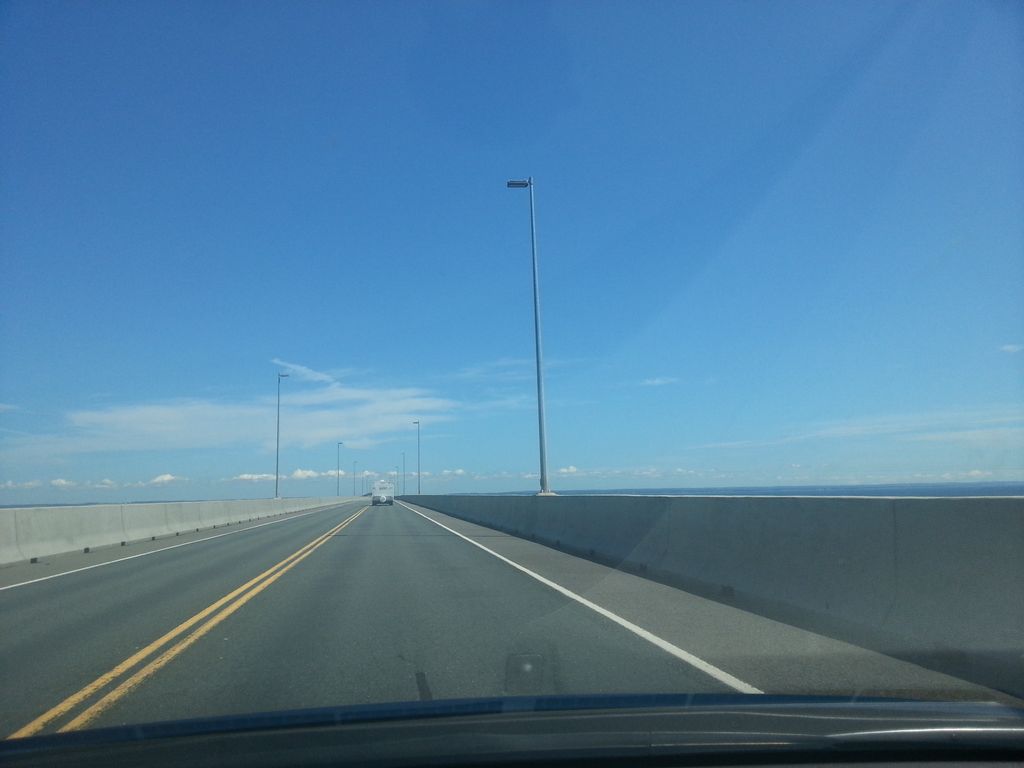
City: charlottetown